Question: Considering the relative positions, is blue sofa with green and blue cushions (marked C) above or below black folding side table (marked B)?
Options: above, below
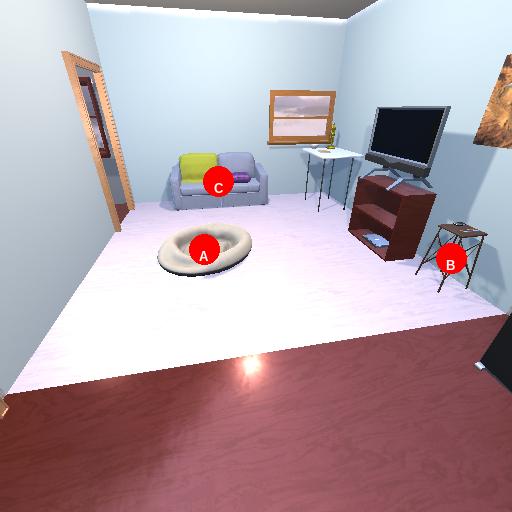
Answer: above